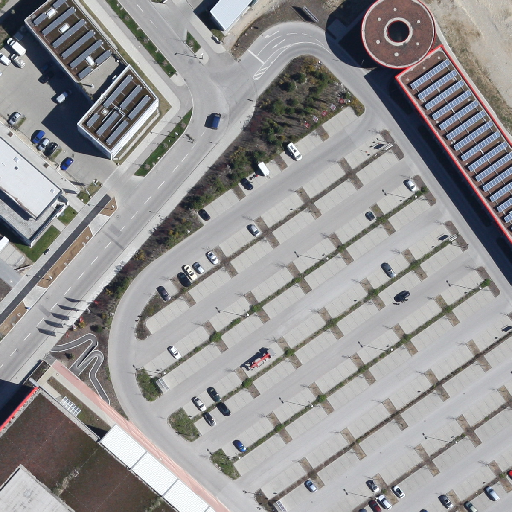
Referring expression: truck in the parking area